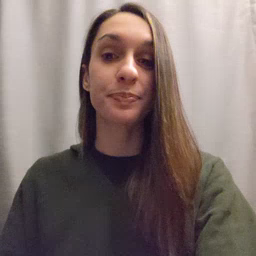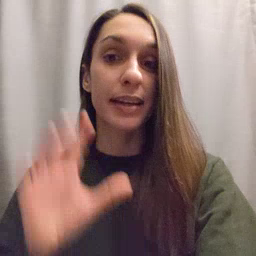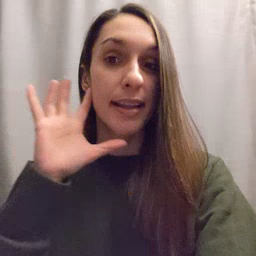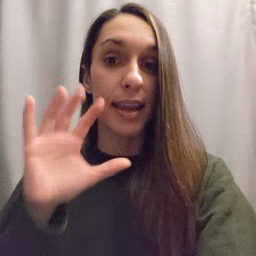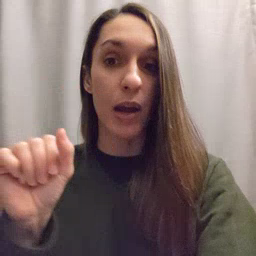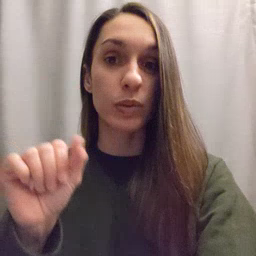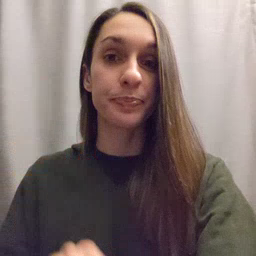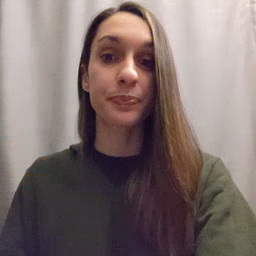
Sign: loud